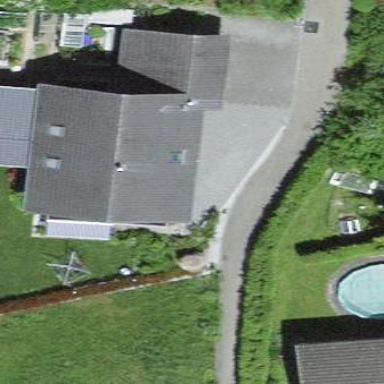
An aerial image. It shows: Residential building.